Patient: sex M, age 61
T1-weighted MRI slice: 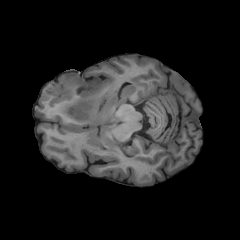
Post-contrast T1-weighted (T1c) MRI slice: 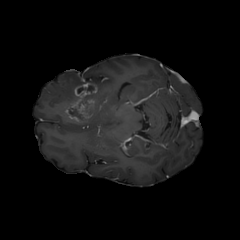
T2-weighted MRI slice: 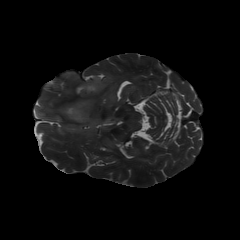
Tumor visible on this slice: yes
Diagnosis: Glioblastoma, IDH-wildtype
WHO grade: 4